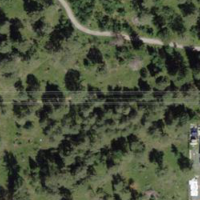
EUNIS habitat code: 43
Species observed at this site:
Lysandra coridon
Leptidea sinapis